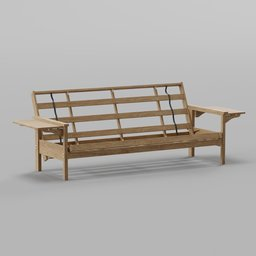
Label: furniture